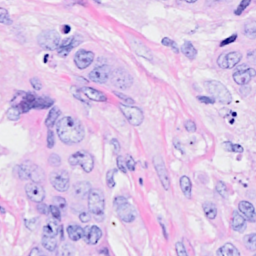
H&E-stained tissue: Breast